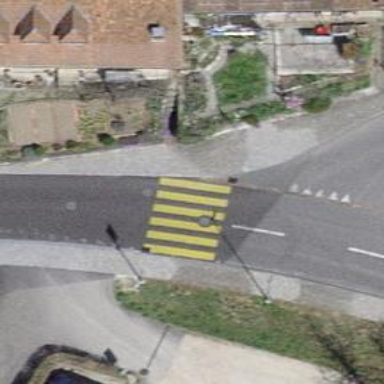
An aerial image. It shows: Uncontrolled zebra crossing with notable zebra markings.